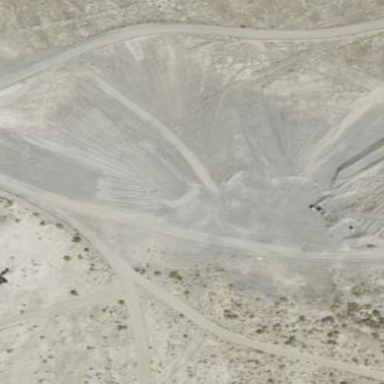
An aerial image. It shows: Quarry area.